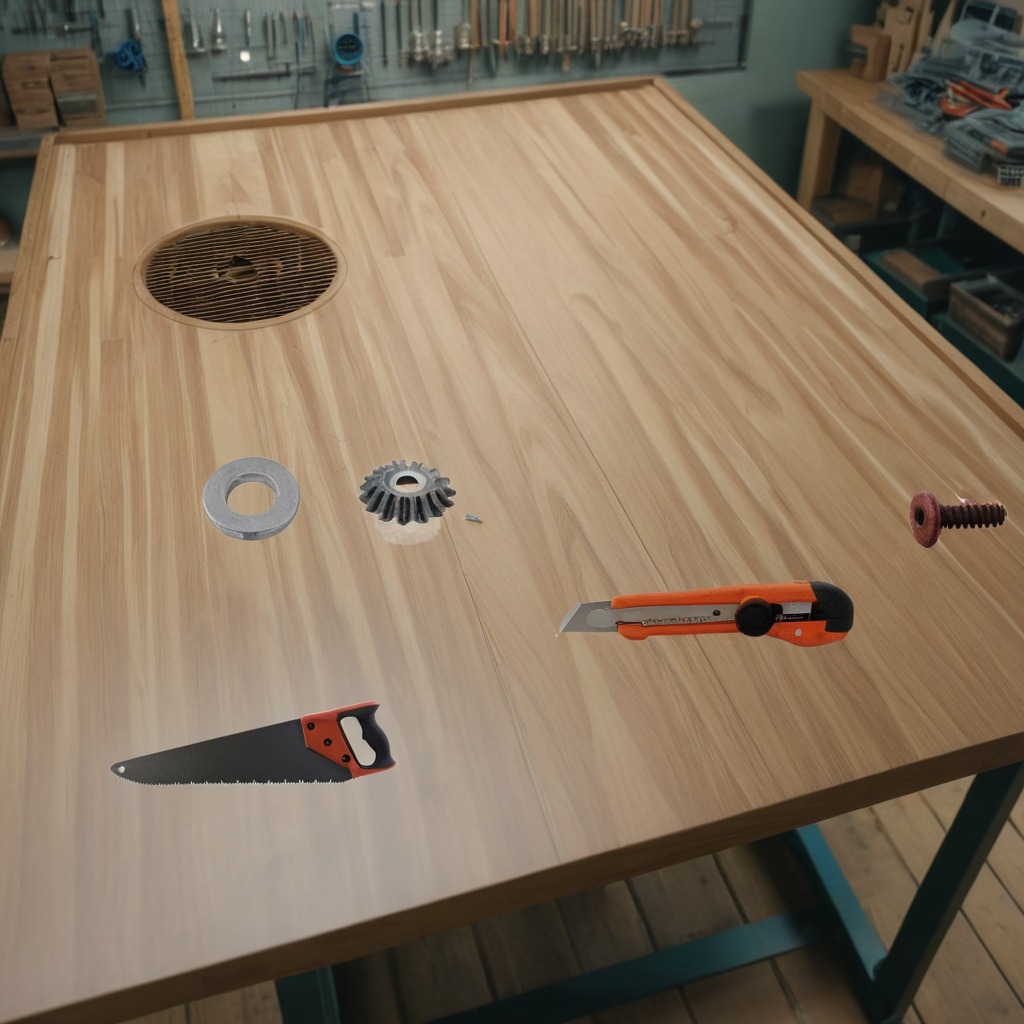
A steel gear with teeth, a utility knife, a flat metal washer, a metal machine screw, and a handheld metal saw are lying on the workbench.